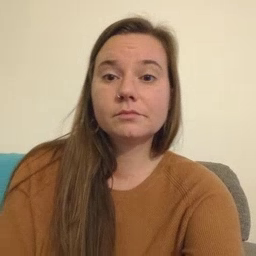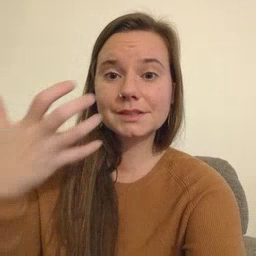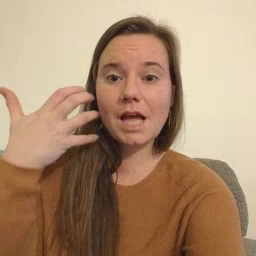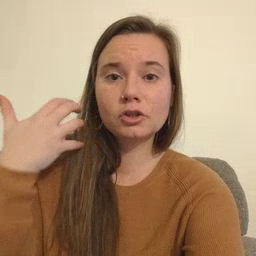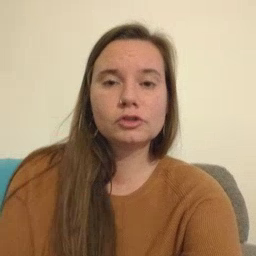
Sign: tiger